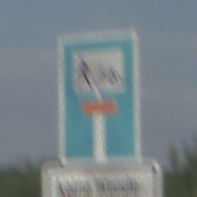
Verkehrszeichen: SackgasseRadverkehrFussgaengerDurchlaessig
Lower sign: HinweisGeaenderteVorfahrtVerkehrsfuehrungVerkehrsregelung3
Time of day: MorningAfternoon
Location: Outdoor (Nature)
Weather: PartlyCloudy
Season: NotSpecified
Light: Natural